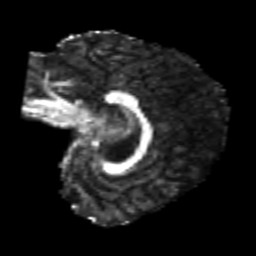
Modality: FA
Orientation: sagittal
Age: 26
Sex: female
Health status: healthy
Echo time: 0.074 s